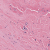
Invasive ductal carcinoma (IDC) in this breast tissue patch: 0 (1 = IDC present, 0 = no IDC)